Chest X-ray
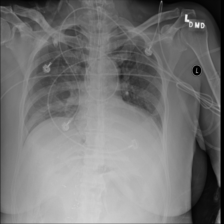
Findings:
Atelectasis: positive
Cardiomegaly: negative
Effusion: negative
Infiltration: positive
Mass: negative
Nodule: negative
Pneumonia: negative
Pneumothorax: negative
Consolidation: negative
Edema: negative
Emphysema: negative
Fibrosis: negative
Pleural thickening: negative
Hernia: negative